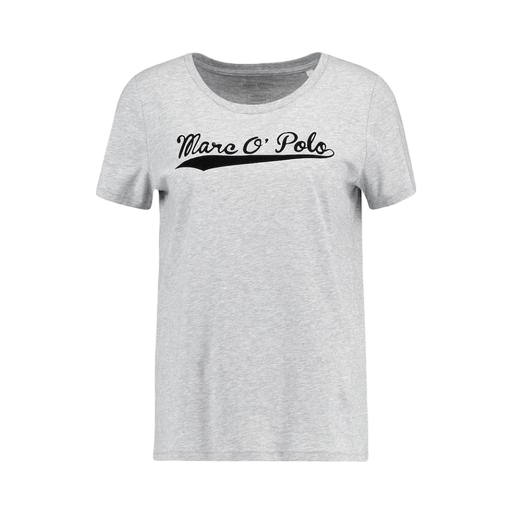
women's tee, gray women's t-shirt, jersey tee, white background